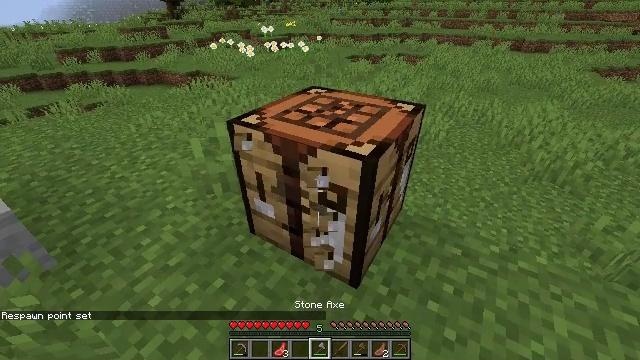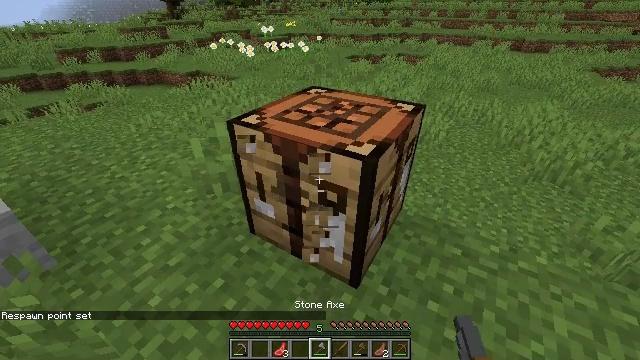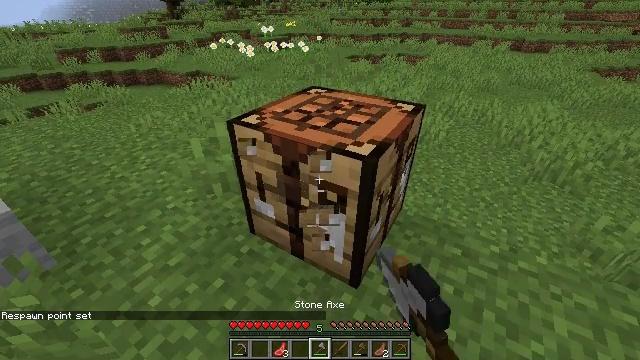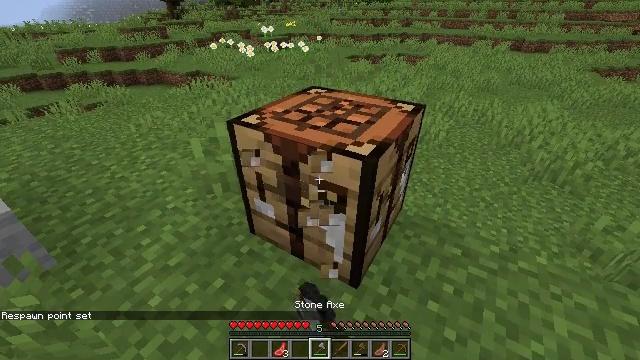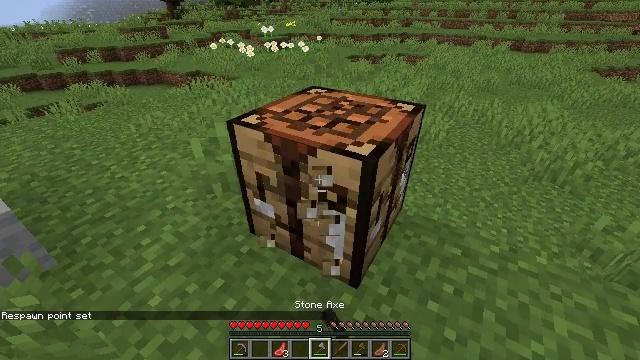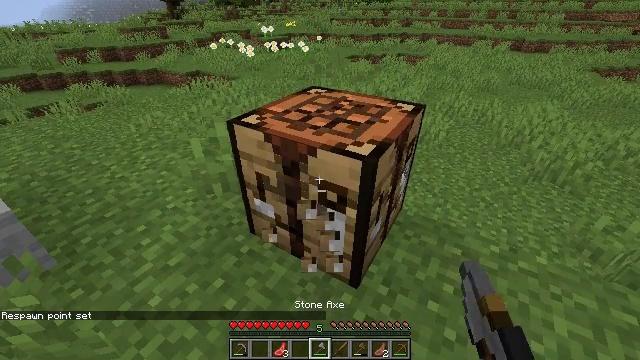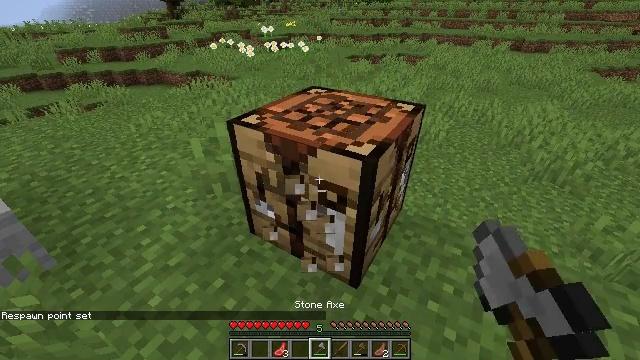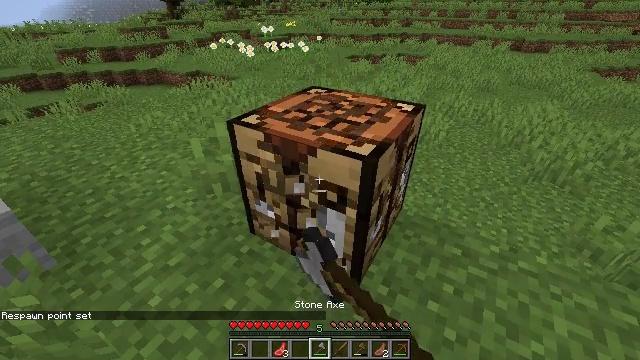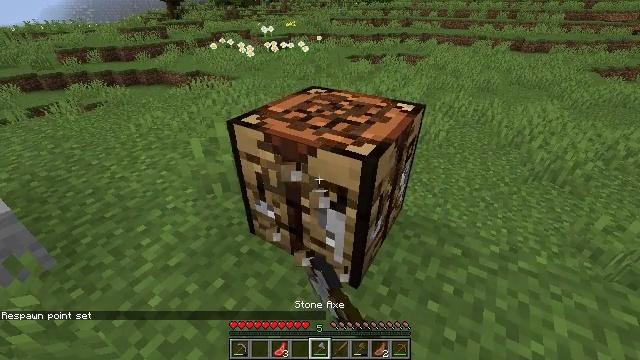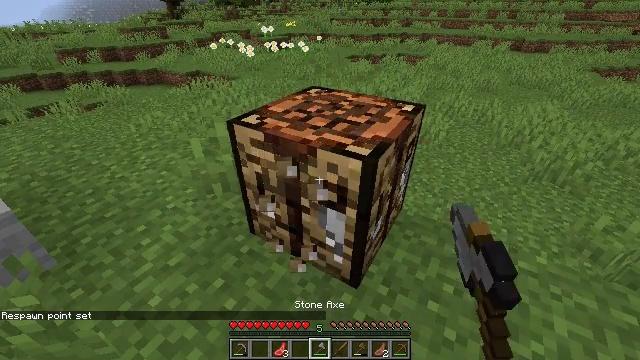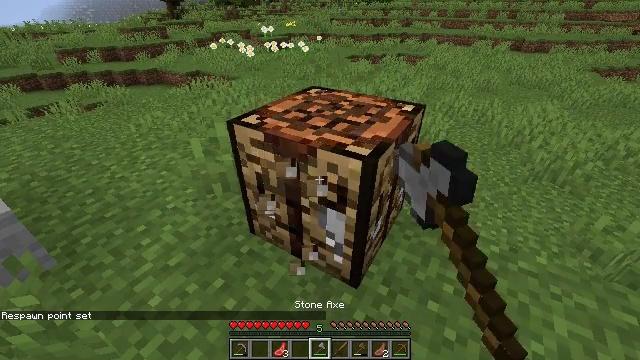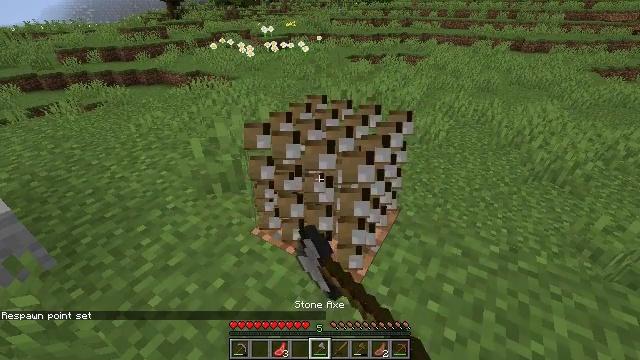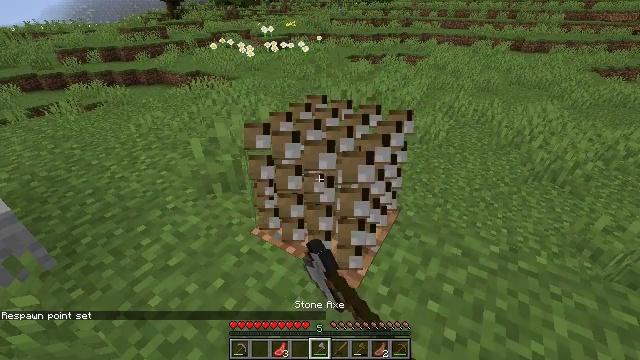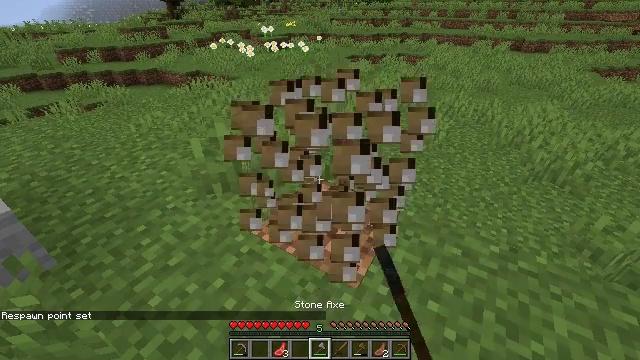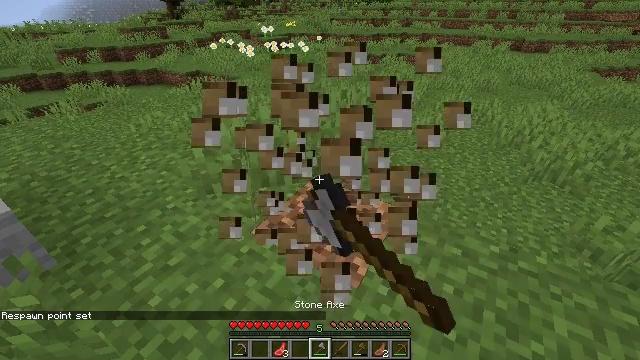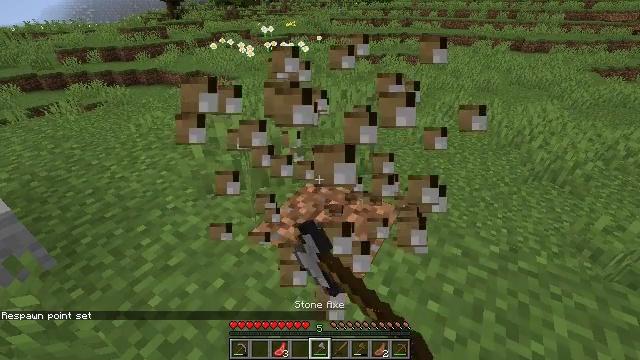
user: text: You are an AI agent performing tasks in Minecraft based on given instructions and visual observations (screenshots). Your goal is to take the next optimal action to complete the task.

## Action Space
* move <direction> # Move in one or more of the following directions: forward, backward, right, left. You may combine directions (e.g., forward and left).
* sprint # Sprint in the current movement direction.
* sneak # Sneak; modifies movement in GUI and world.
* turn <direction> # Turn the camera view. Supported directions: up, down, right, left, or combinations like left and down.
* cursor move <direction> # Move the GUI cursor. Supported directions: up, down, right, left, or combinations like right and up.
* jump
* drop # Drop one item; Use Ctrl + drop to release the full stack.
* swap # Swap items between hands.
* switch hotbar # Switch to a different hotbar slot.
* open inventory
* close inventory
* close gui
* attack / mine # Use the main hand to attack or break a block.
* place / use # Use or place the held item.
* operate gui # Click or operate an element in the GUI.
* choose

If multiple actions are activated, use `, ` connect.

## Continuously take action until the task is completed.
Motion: motion action
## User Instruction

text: Attack the crafting table to break it.
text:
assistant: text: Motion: attack / mine
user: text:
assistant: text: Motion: attack / mine
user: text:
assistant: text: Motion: attack / mine
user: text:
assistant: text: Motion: attack / mine
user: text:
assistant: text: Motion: attack / mine
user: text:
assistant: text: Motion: attack / mine
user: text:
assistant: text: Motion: attack / mine
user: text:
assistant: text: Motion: attack / mine
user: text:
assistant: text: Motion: attack / mine
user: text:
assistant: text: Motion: attack / mine
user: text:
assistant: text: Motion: attack / mine
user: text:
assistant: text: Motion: attack / mine
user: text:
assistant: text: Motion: attack / mine
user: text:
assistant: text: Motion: attack / mine
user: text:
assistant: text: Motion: attack / mine
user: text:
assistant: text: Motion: attack / mine